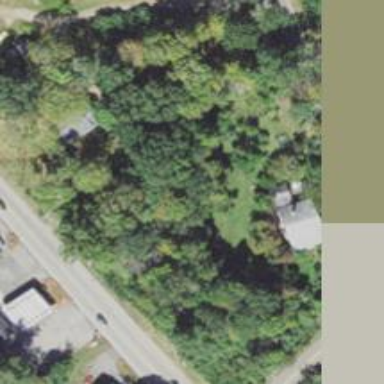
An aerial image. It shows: Mixed leaf woodland.